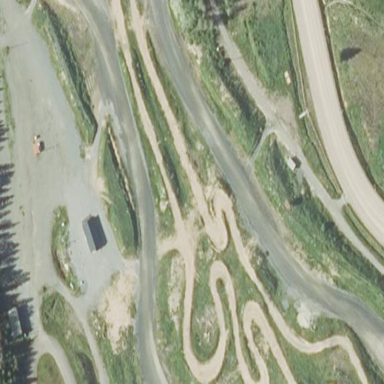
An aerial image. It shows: Raceway road.